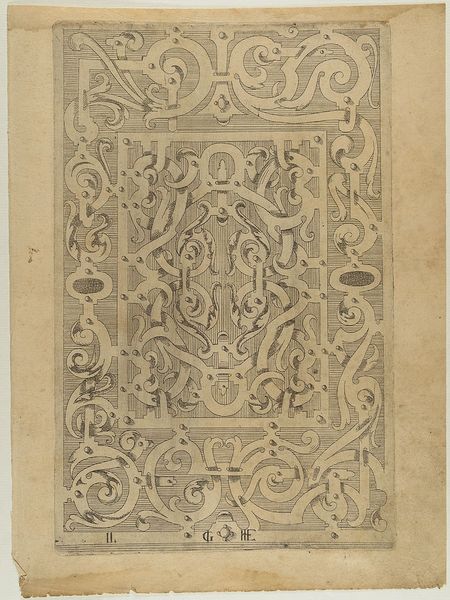
Titel: Füllung mit Schweifwerk, Blatt 11 aus der Folge: 'Schweyf Buoch. Coloniae : sumptibus ac formulis Iani Bussmacheri, anno salutis 1599'
Künstler: Hans Jakob Ebelmann
Standort: Hamburg
Institution: Museum für Kunst und Gewerbe Hamburg
Schlagwörter: schwarz, muster, ornament, signatur, renaissance, ranken, papier, grafik, graphik, ornamente, fotografie, photographie, linie, druck, druckgraphik, druckgrafik, monogramm, radierung, stich, kunstgewerbe, kupferstich, verbunden, kunsthandwerk, groteske, wasserzeichen, rankenornament, kompliziert, reproduktionen, industriedesign, druckerzeugnisse, schweifwerk, ornamentstich, vorlageblätter, füllung, schweifwerkgroteske